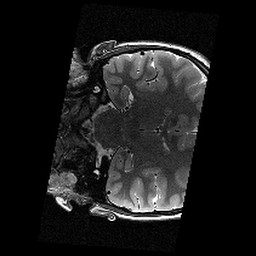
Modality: T2w
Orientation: coronal
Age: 11
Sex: female
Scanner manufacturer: siemens
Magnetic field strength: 3 T
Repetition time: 9.23 s
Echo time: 0.067 s